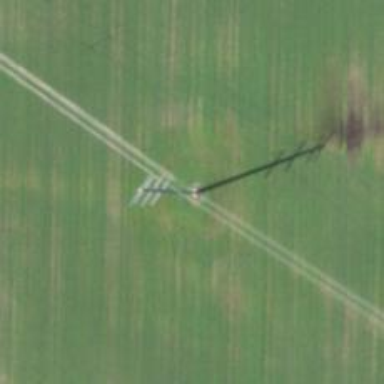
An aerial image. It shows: Power tower.